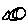
Label: fish